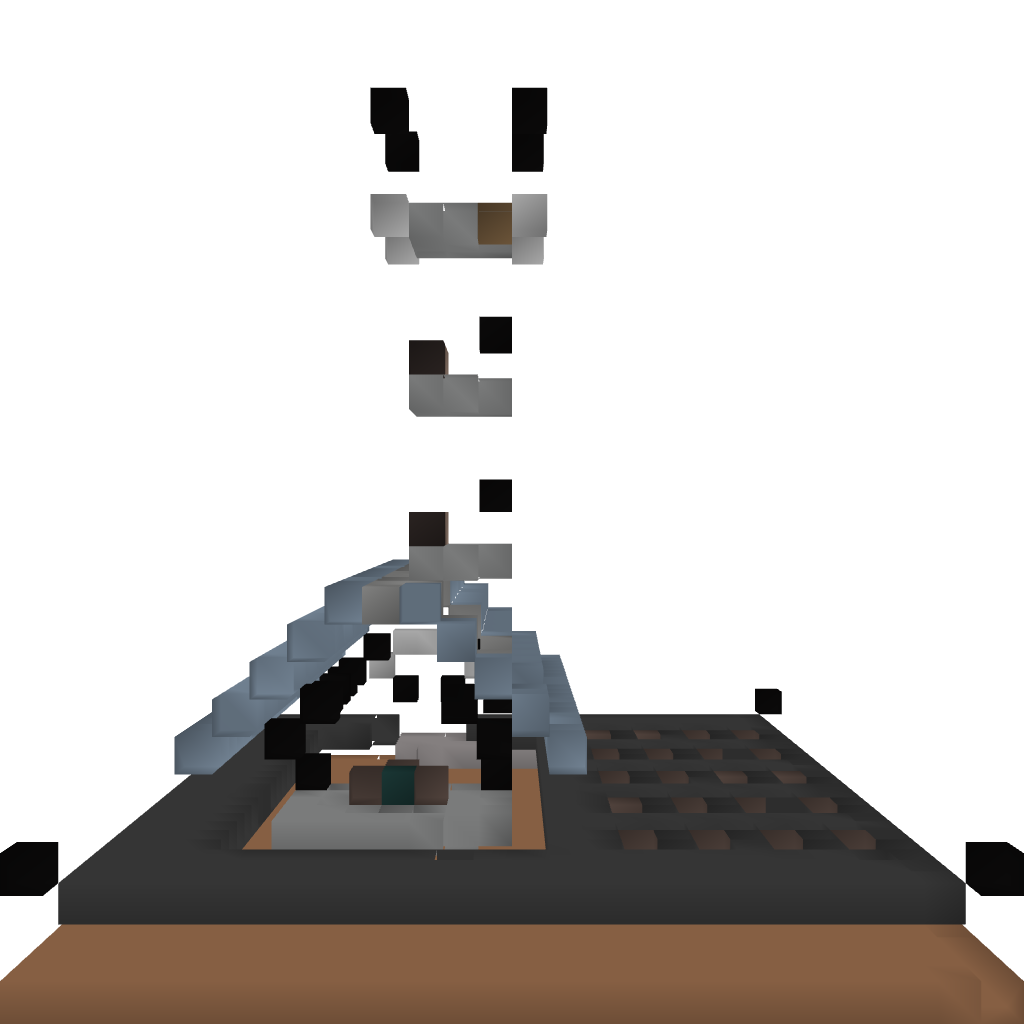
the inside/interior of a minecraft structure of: Church with Cemetery